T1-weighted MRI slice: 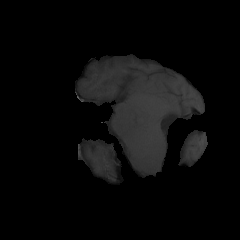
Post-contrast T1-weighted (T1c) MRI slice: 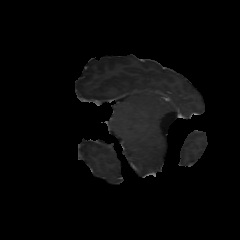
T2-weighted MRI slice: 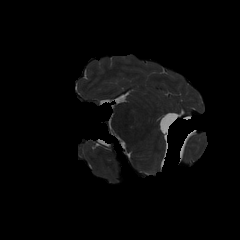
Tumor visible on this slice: no